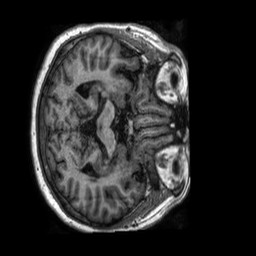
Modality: T1w
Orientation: axial
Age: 65
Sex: female
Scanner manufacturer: philips
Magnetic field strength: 1.5 T
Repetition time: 0.008219 s
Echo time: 0.003774 s